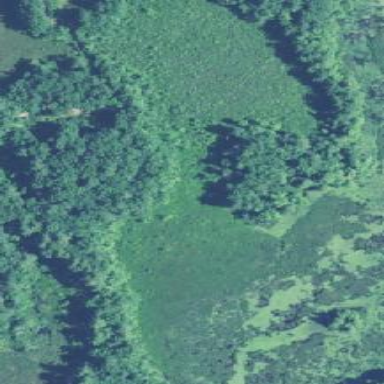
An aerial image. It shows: Marshy wetland area.